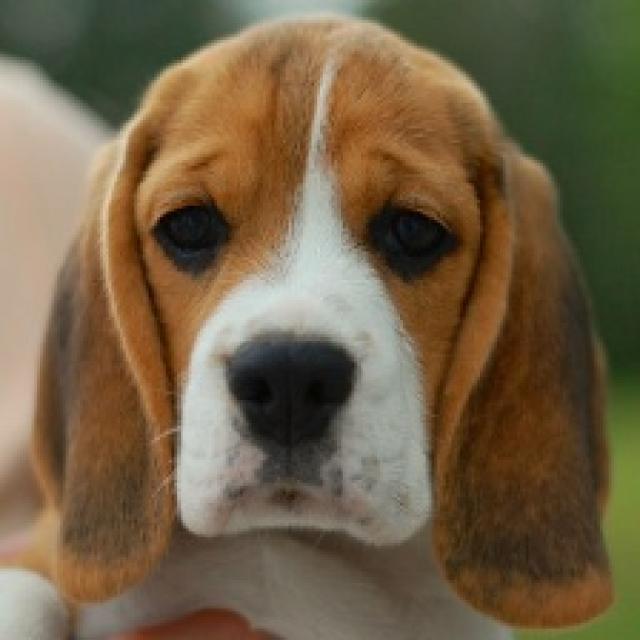
Healthy canine skin — no visible lesions, inflammation, or abnormalities. The skin and coat appear normal.